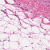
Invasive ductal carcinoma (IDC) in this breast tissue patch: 0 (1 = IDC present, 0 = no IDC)